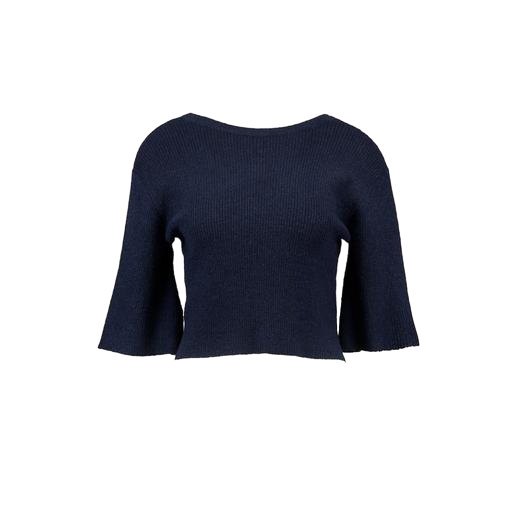
blue button-back crop top, flared sleeves, blue bell-sleeve shirt, white background